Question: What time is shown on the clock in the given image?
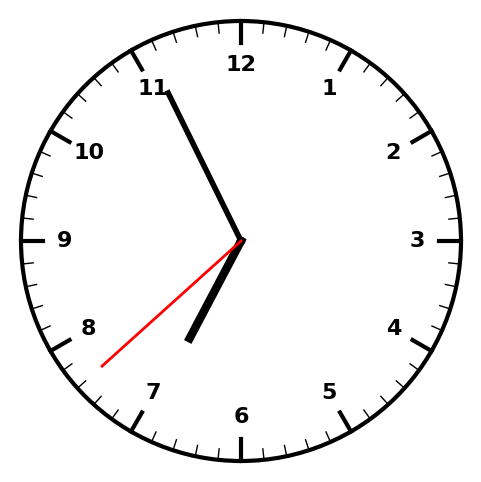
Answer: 06:55:38